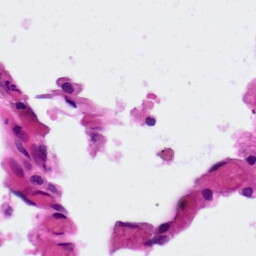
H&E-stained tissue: Lung